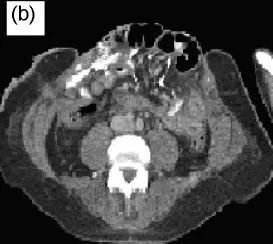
(b) CT scan 6 months after initial injury shows herniated bowel, retraction of the abdominal musculature and incidental finding of diffuse peritoneal calcifications prior to components separation.
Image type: radiology (ct)